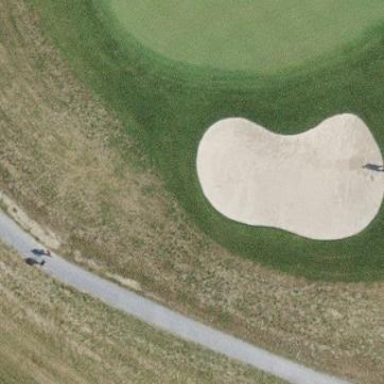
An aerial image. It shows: Sandy area is golf bunker.